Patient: sex M, age 60
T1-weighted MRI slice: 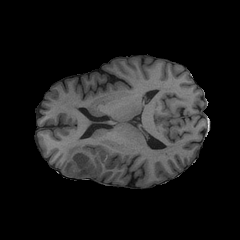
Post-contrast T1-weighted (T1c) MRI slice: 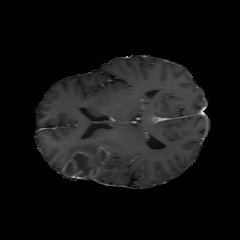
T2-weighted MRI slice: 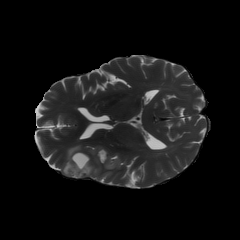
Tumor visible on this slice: yes
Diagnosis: Glioblastoma, IDH-wildtype
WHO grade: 4